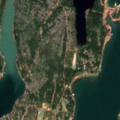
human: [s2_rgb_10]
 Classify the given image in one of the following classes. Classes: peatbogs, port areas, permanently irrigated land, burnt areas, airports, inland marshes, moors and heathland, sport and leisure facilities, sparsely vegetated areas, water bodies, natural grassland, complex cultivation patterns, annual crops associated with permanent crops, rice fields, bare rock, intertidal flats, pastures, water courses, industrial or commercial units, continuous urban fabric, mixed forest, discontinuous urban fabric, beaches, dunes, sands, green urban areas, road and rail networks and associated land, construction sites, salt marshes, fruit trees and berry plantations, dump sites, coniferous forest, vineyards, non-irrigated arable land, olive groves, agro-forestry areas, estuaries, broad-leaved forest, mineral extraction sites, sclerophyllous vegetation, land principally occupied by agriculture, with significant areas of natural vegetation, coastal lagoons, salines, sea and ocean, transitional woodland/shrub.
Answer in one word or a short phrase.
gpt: mixed forest, transitional woodland/shrub, sea and ocean